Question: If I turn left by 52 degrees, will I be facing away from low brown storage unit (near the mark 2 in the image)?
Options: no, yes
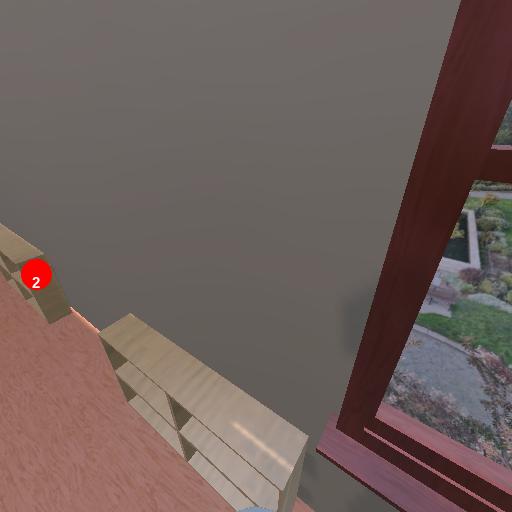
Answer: no